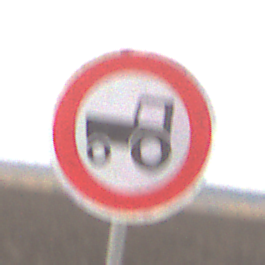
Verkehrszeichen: VerbotKraftfahrzeugeZuegeNichtSchneller25
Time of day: MorningAfternoon
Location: Outdoor (Nature)
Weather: Overcast
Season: NotSpecified
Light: Natural